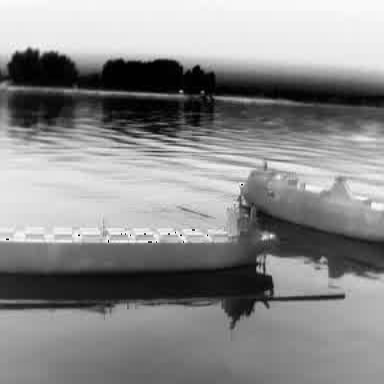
There is a liner in the infrared image.